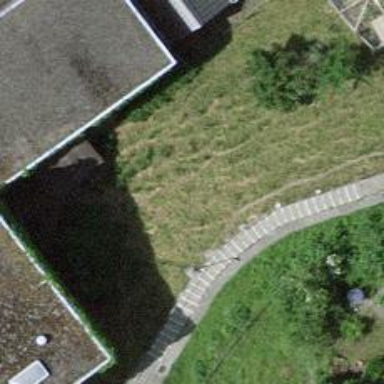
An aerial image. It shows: Concrete steps with sett surface.